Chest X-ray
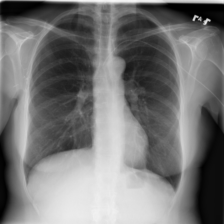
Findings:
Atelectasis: negative
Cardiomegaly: negative
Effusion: negative
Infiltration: negative
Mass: negative
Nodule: positive
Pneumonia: negative
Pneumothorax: negative
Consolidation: negative
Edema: negative
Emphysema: negative
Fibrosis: negative
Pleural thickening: negative
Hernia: negative